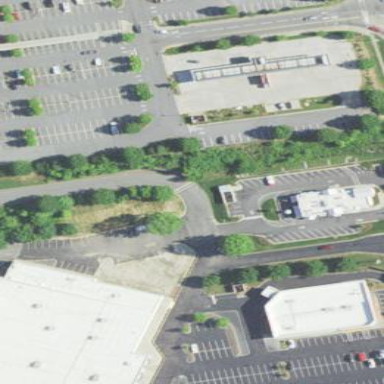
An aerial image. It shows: Retail area.